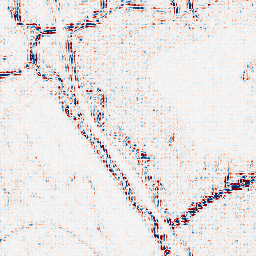
Category: wavelet
Decomposition family: wavelet_reverse_biorthogonal
Decomposition parameters: wavelet: rbio1.3
level: 2
Upsampling method: sinc_hamming
Upsampling parameters: scale: 8
kernel_size: 8
Upsampling scale: 8